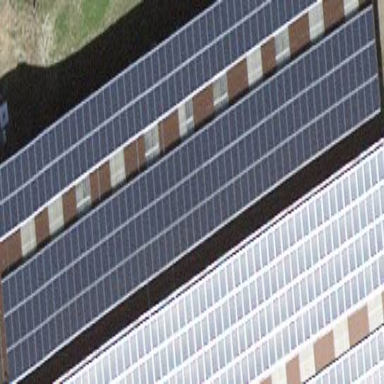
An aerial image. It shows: Solar power generator with photovoltaic panels.